Question: When executing below sql query,not getting out put as expected.Pl correct me.
'''
SELECT
COALESCE(NULLIF(b1.ShortCode,NULL)+'|'+ NULLIF(b2.ShortCode,NULL)+'|'+
NULLIF(b3.ShortCode,NULL)+'|'+
NULLIF(b4.ShortCode,NULL),NULLIF(b5.ShortCode,NULL))as Result
FROM tbl_PropertyDetails
LEFT JOIN tbl_FamilyMember b1 ON tbl_PropertyDetails.Member1ID = b1.FMID
LEFT JOIN tbl_FamilyMember b2 ON tbl_PropertyDetails.Member2ID = b2.FMID
LEFT JOIN tbl_FamilyMember b3 ON tbl_PropertyDetails.Member3ID = b3.FMID
LEFT JOIN tbl_FamilyMember b4 ON tbl_PropertyDetails.Member4ID = b4.FMID
LEFT JOIN tbl_FamilyMember b5 ON tbl_PropertyDetails.Member5ID = b5.FMID
[enter image description here][1]
'''

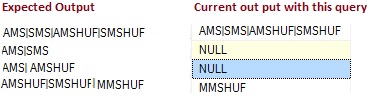
Answer: You probably want the equivalent of 'CONCAT_WS()' . . . putting the '|' only between actual values. If so:
'''
SELECT STUFF( COALESCE('|' + b1.ShortCode, '') +
COALESCE('|' + b2.ShortCode, '') +
COALESCE('|' + b3.ShortCode, '') +
COALESCE('|' + b4.ShortCode, '') +
COALESCE('|' + b5.ShortCode, ''),
1, 1, '') as Result
FROM tbl_PropertyDetails LEFT JOIN
tbl_FamilyMember b1
ON tbl_PropertyDetails.Member1ID = b1.FMID LEFT JOIN
tbl_FamilyMember b2
ON tbl_PropertyDetails.Member2ID = b2.FMID LEFT JOIN
tbl_FamilyMember b3
ON tbl_PropertyDetails.Member3ID = b3.FMID LEFT JOIN
tbl_FamilyMember b4
ON tbl_PropertyDetails.Member4ID = b4.FMID LEFT JOIN
tbl_FamilyMember b5
ON tbl_PropertyDetails.Member5ID = b5.FMID;
'''